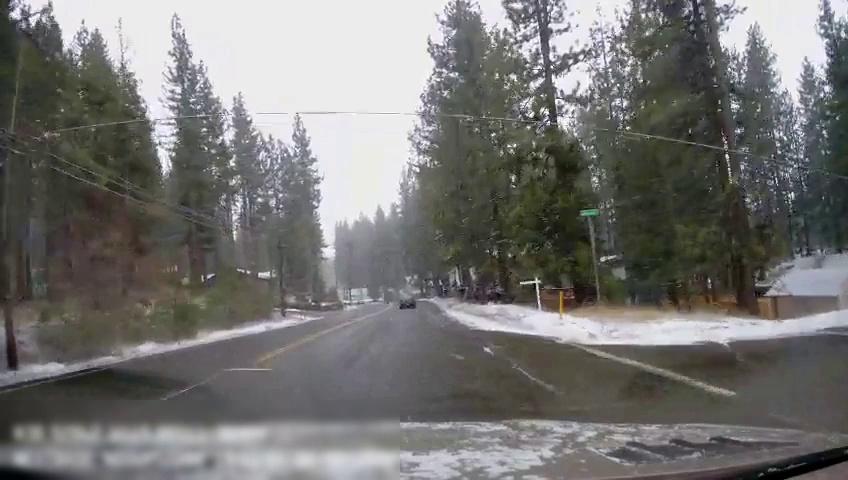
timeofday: Day
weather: Snowy
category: Drivable Space
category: Vehicles | SUV
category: Vehicles | Car
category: Lanes | Opposite Lane
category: Lanes | Current Lane
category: Lanes | Opposite Lane
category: Lanes | Current Lane
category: Traffic | Signs